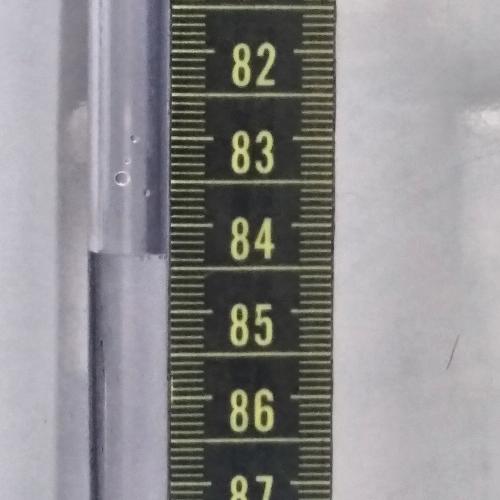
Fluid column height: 84.3 cm